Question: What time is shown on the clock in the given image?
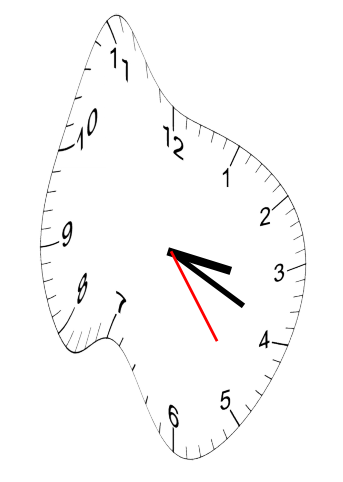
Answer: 03:19:24